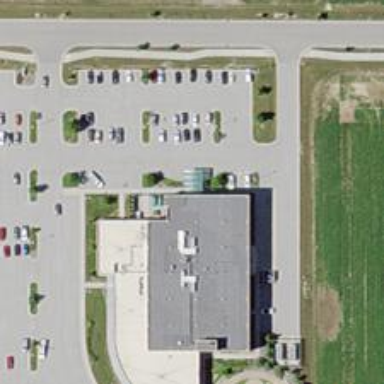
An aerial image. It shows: Hospital building.